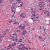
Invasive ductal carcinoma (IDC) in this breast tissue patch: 1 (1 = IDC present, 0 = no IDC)